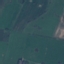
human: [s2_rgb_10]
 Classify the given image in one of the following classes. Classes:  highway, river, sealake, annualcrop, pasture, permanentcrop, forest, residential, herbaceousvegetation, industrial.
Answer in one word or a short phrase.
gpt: Pasture